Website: crate-barrel
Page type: account-selection
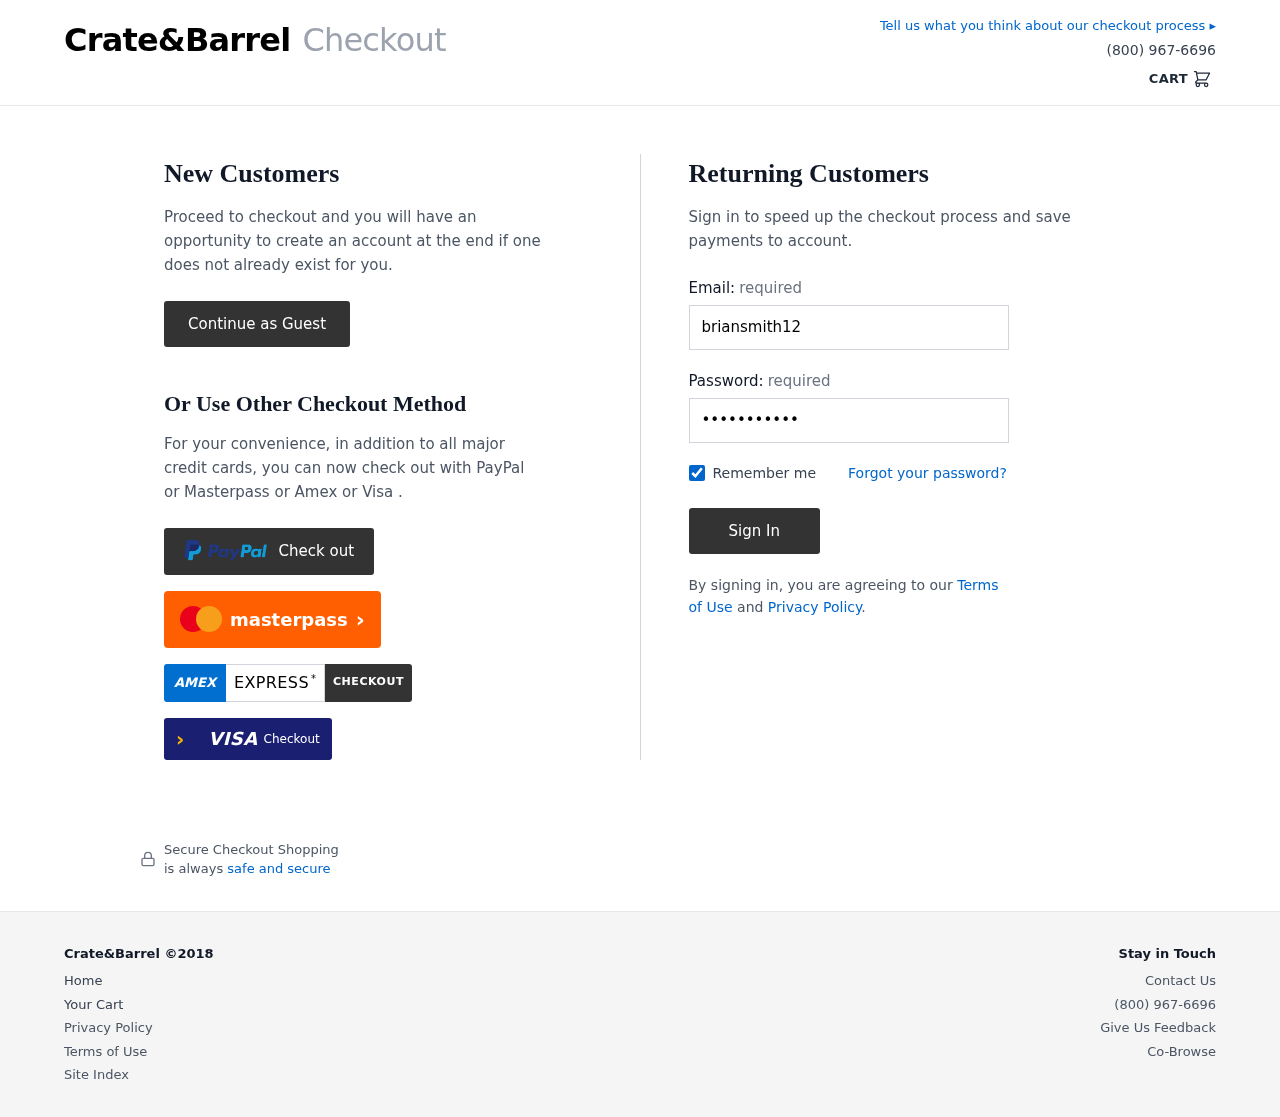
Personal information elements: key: PII_LOGIN_USERNAME
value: briansmith12